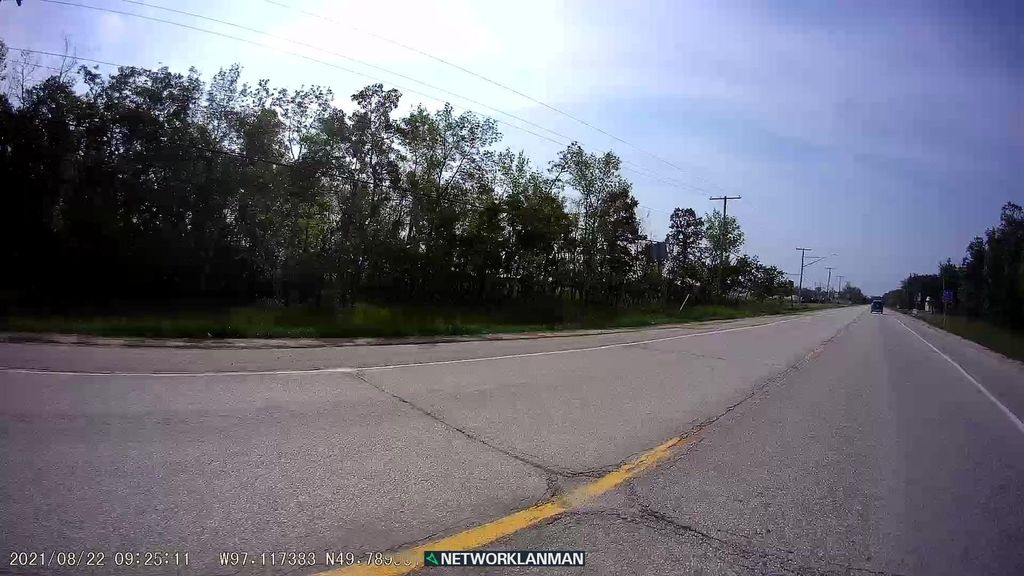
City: winnipeg